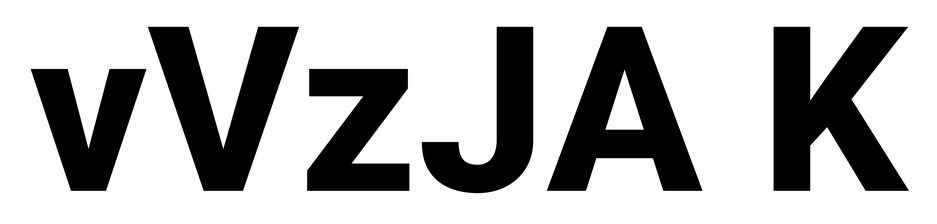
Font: Roboto_ExtraBold